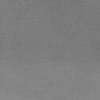
Label: dusty